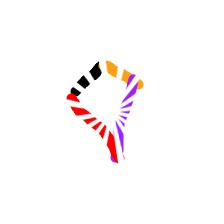
Shape: kite